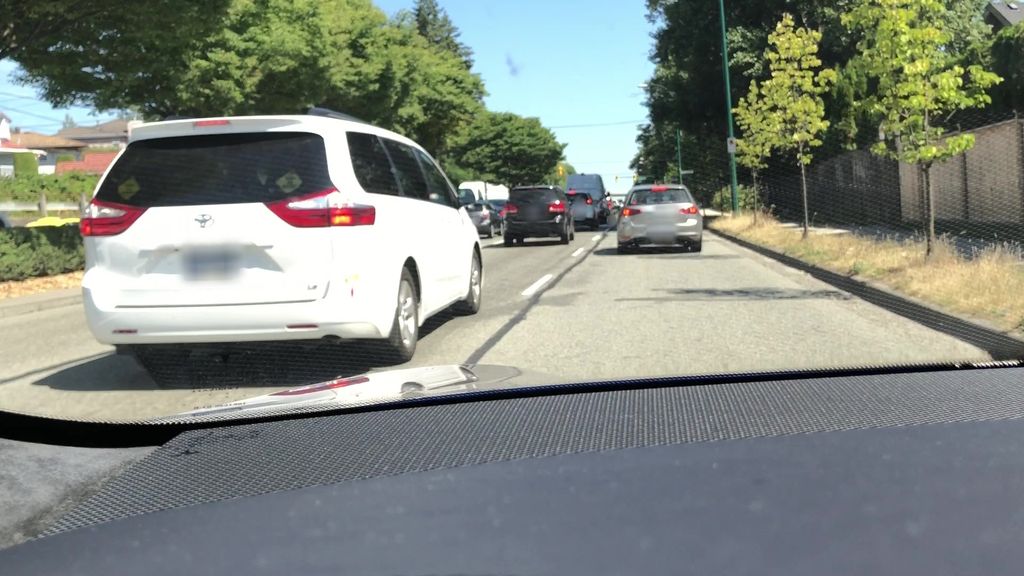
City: vancouver